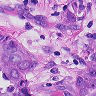
Metastatic tissue present: yes